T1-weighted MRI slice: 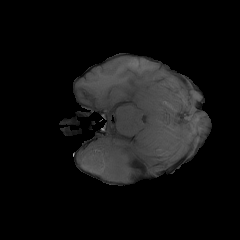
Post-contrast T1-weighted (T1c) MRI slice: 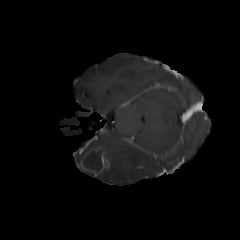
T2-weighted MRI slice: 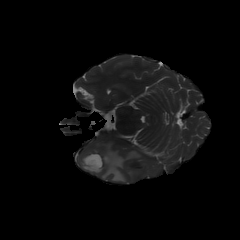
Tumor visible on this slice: yes